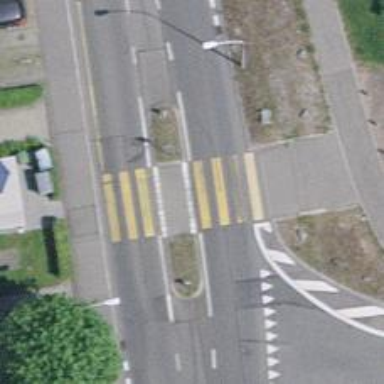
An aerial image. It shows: Kerb barrier.